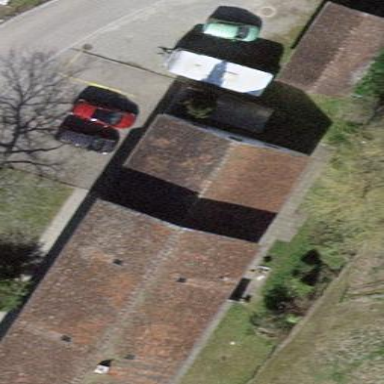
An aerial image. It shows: House with gabled roof that runs across the building.